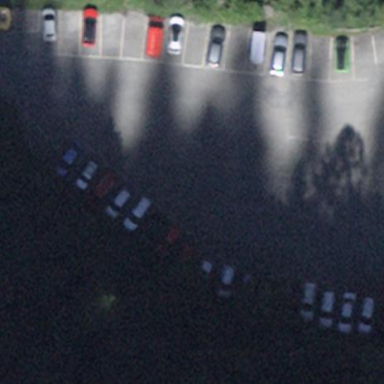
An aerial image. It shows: Parking area with surface.